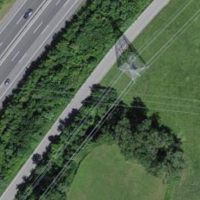
EUNIS habitat code: 57
Species observed at this site:
Lathyrus pratensis